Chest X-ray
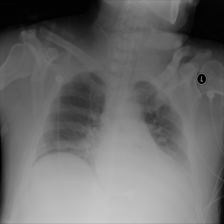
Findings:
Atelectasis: positive
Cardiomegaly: negative
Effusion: positive
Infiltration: negative
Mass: negative
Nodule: negative
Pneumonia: negative
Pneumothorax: negative
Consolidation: negative
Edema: negative
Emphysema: negative
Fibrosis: negative
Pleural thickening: negative
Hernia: negative